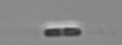
Label: pennate